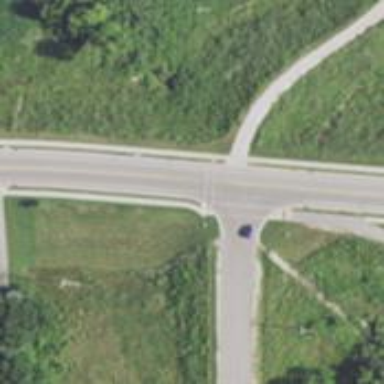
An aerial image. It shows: Crossing on asphalt path.